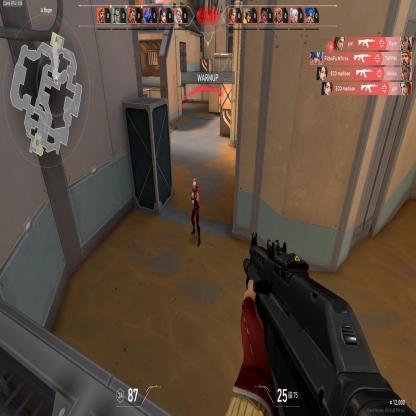
Label: enemy